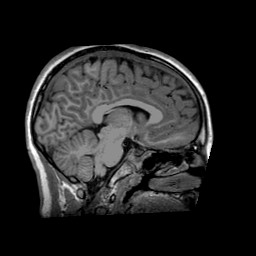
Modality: T1w
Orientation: sagittal
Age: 10
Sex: male
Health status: ill